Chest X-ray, PA view. Patient: 36 years old, sex F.
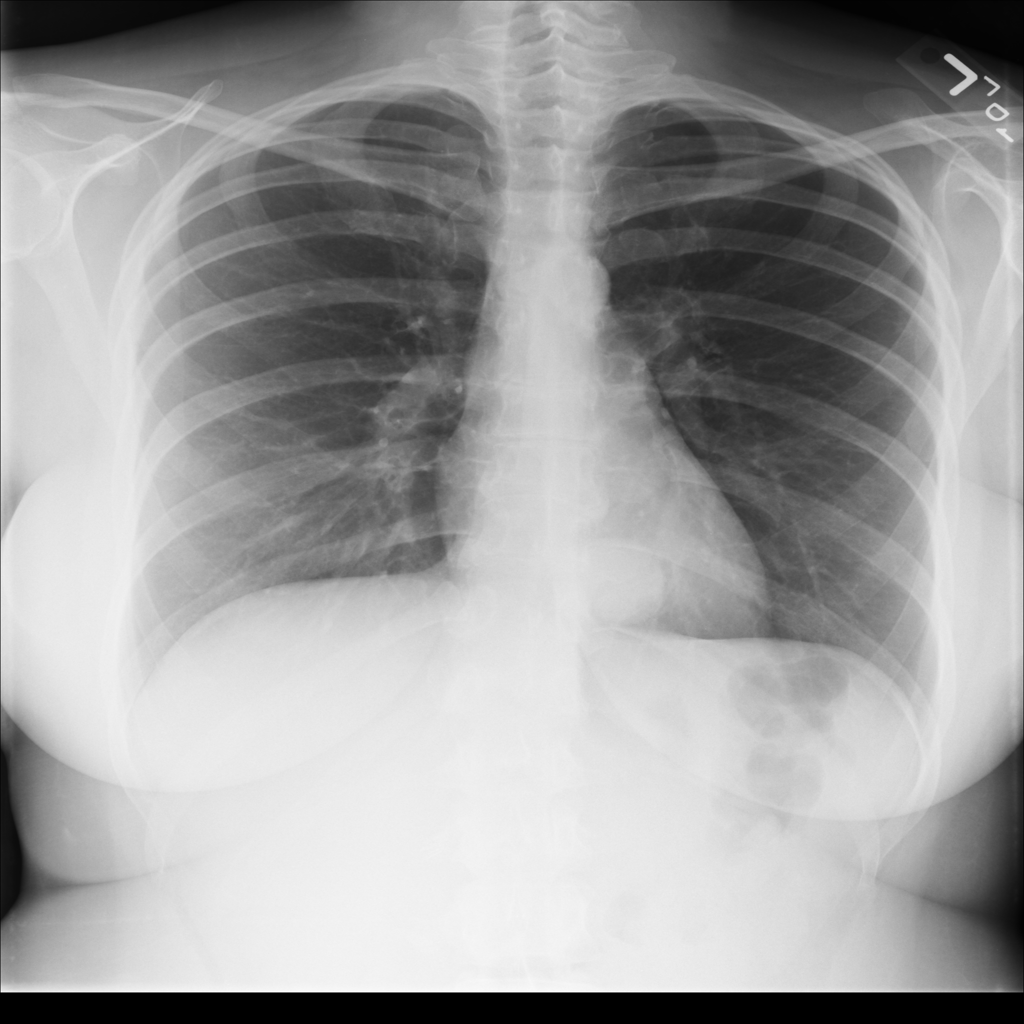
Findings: Mass